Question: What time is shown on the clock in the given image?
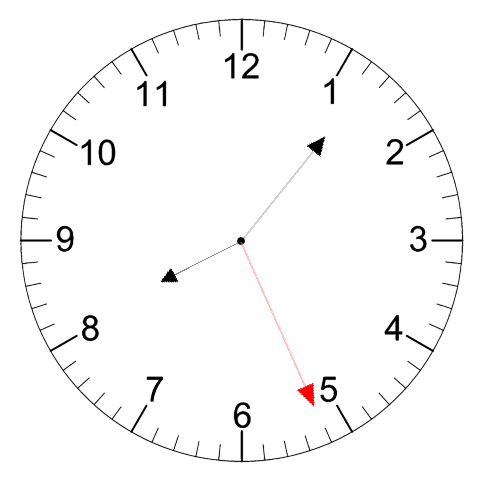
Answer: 08:06:26